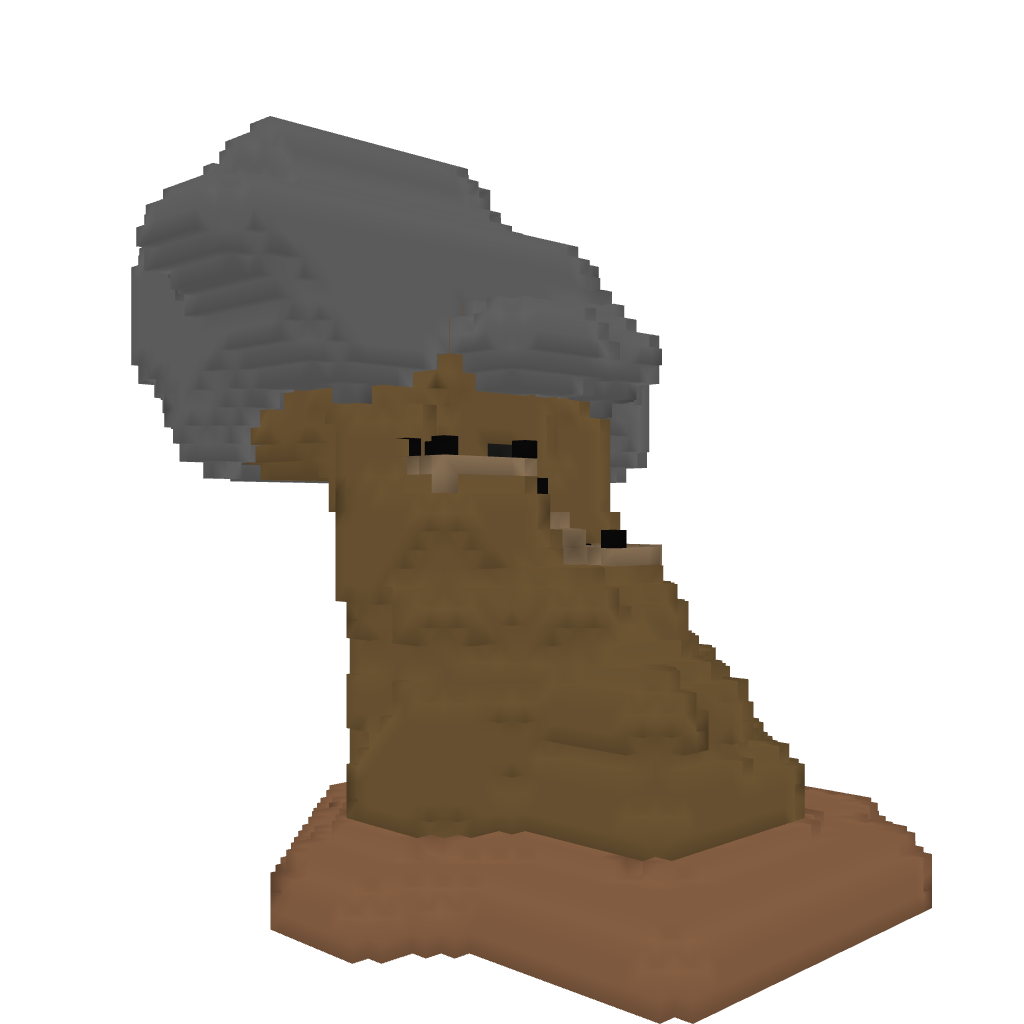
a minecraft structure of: Treehouse